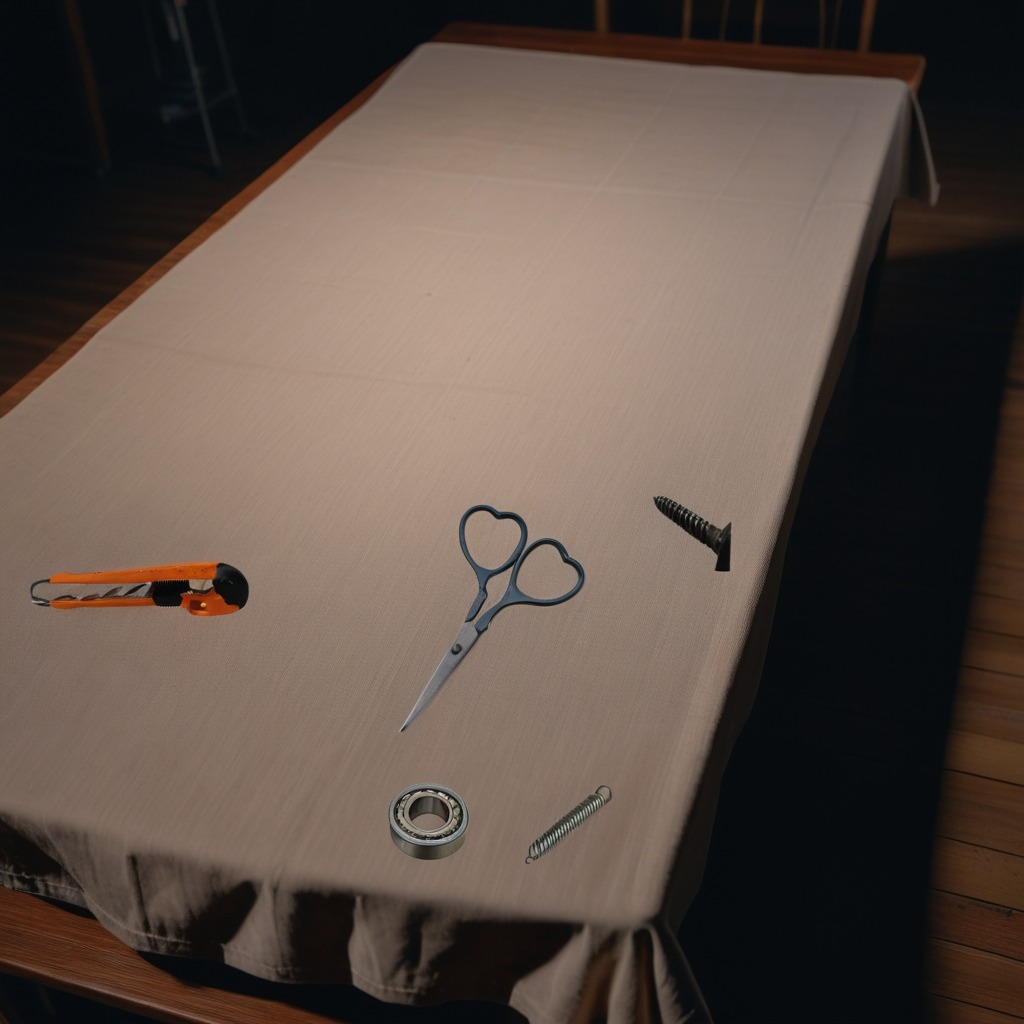
A metal ball bearing, a utility knife, a metal machine screw, a coiled metal spring, and a pair of scissors are lying on the wooden table.